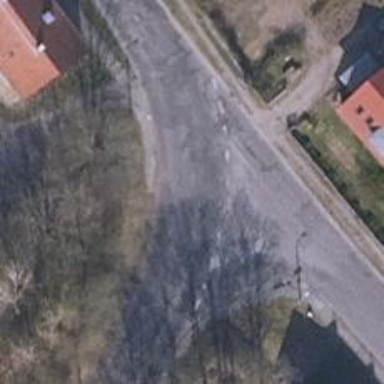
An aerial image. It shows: Secondary road with paved surface and sidewalks on both sides.